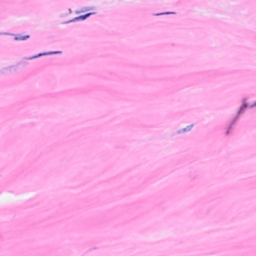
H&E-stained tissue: Breast